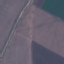
Label: AnnualCrop